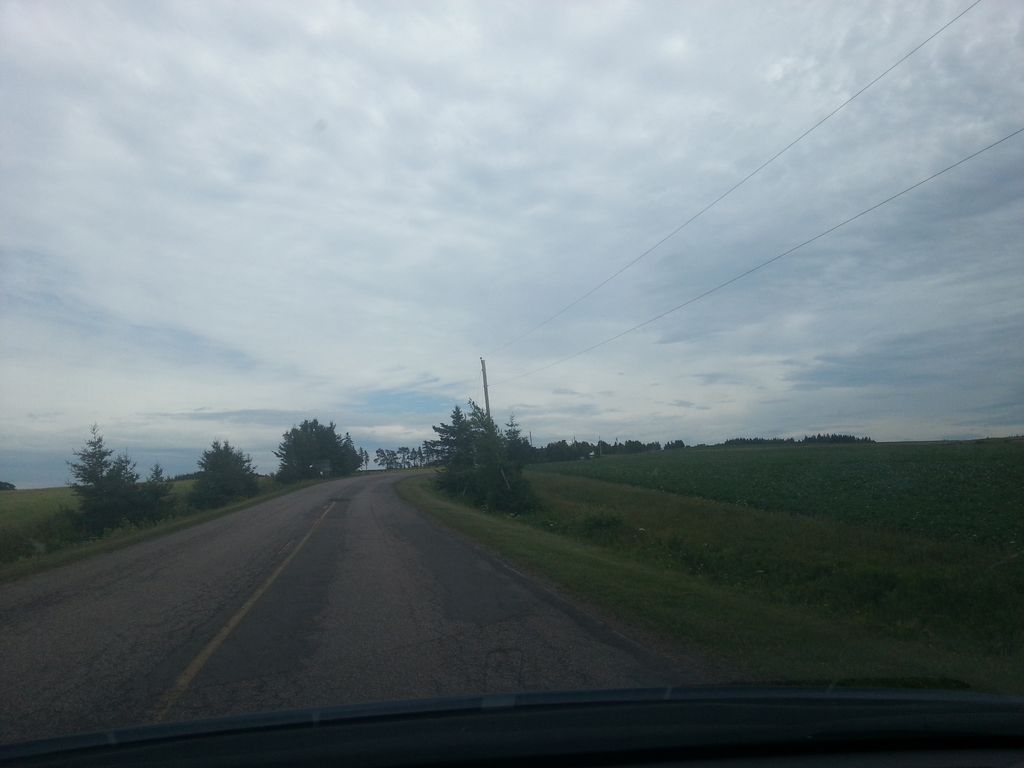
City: charlottetown